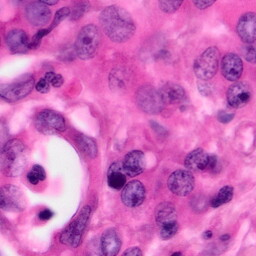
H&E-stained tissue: Pancreatic